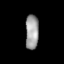
Tissue: lung
Cell type: Fibroblasts
Senescence score: 0.6611
Nuclear area (px): 445
Mean DAPI intensity: 158.6